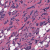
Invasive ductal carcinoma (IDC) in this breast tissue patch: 0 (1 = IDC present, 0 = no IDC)